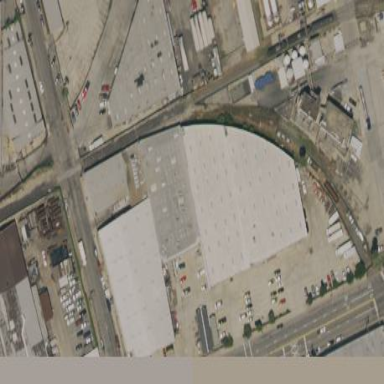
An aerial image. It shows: Warehouse building.